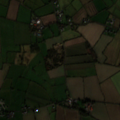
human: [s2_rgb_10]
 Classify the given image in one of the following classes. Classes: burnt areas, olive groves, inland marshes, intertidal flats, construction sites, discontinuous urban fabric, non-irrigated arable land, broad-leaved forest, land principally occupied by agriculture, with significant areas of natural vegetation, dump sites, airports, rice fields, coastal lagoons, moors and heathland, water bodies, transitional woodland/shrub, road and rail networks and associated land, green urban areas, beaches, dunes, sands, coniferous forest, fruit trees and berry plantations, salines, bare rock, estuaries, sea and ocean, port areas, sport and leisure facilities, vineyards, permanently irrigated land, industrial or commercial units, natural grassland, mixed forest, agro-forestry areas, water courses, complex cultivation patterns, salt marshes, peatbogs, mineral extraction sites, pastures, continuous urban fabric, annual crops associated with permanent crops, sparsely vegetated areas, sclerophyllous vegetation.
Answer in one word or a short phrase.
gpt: non-irrigated arable land, pastures